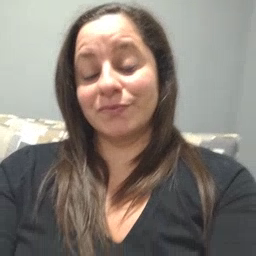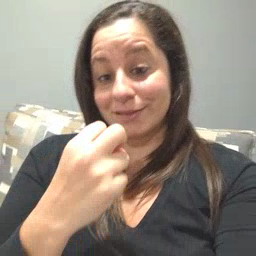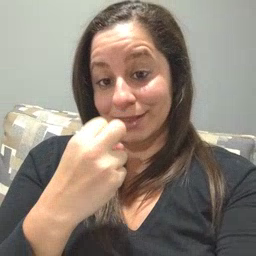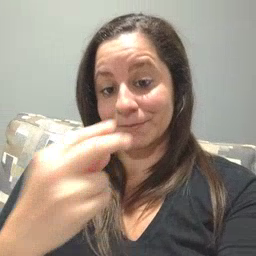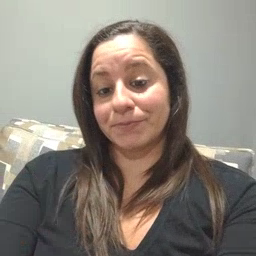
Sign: snack